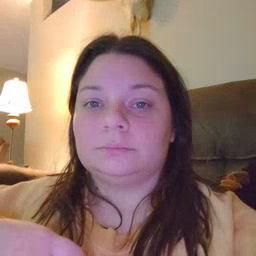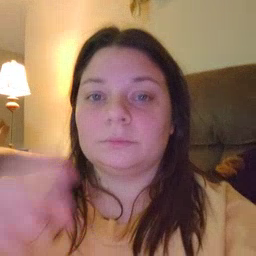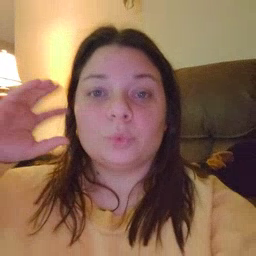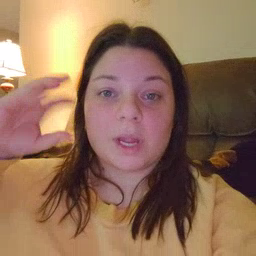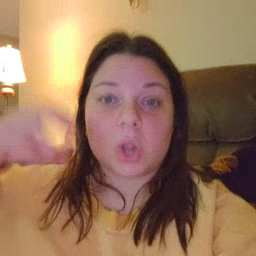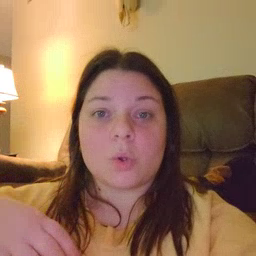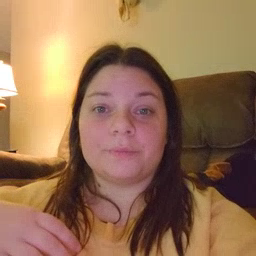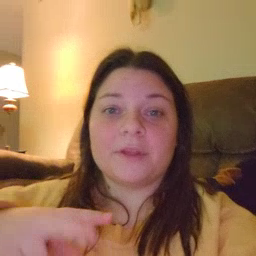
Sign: radio